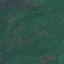
Label: Forest